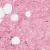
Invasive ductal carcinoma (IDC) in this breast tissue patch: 0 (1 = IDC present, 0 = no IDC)